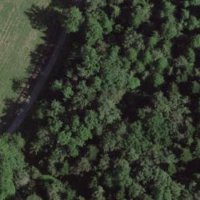
EUNIS habitat code: 44
Species observed at this site:
Prunus spinosa